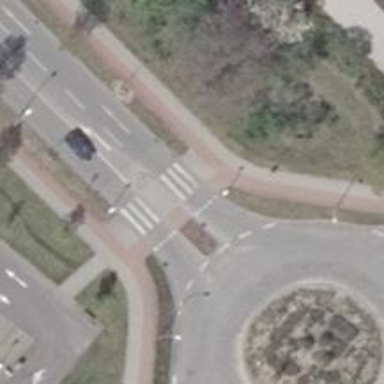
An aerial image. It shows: Marked crossing with pedestrian island.